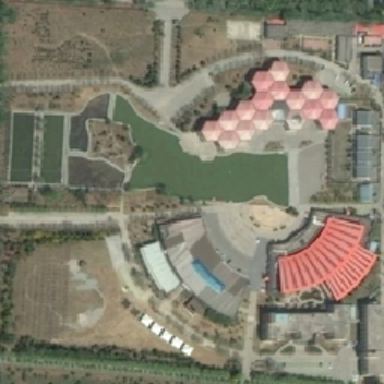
A red roof building and a red roof honeycomb building are near the lake .